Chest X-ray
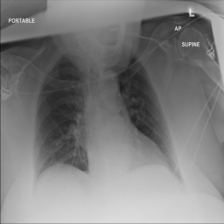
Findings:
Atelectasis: negative
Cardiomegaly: negative
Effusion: negative
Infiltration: positive
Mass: negative
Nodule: negative
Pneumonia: negative
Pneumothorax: negative
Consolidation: negative
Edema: negative
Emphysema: negative
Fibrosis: negative
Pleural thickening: negative
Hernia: negative